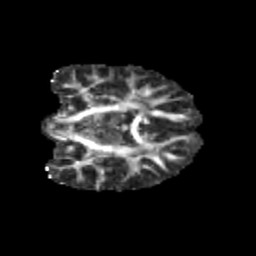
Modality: FA
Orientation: coronal
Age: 11
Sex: male
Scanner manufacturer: siemens
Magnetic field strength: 3 T
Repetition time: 3.8 s
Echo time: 0.07 s